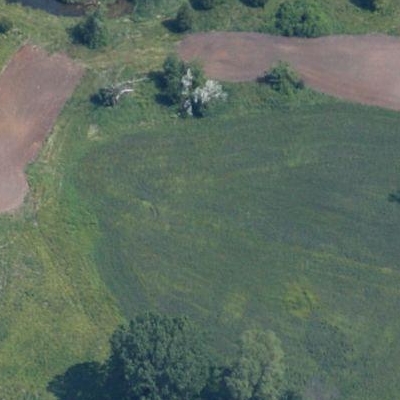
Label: aGrass